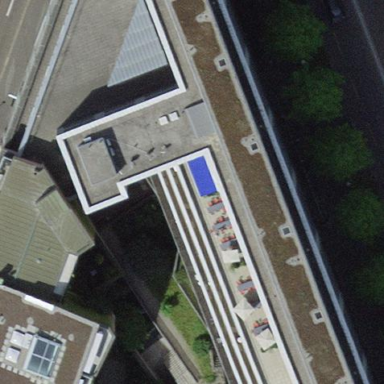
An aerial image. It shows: Office building.